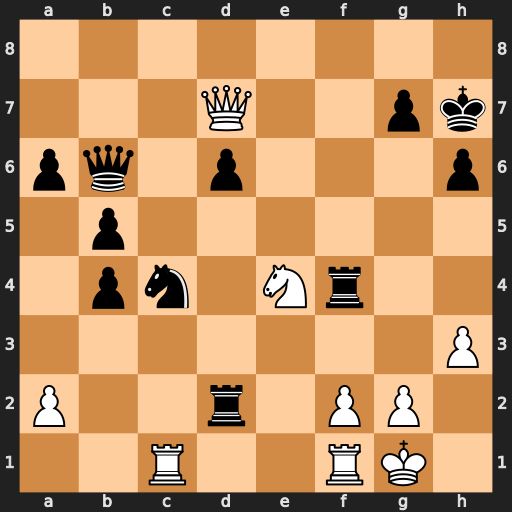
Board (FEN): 8/3Q2pk/pq1p3p/1p6/1pn1Nr2/7P/P2r1PP1/2R2RK1
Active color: w
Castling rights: -
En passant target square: -
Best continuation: Nxd2 Nxd2 Rc6 Qxc6 Qxc6